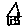
Label: house